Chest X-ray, PA view. Patient: 47 years old, sex M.
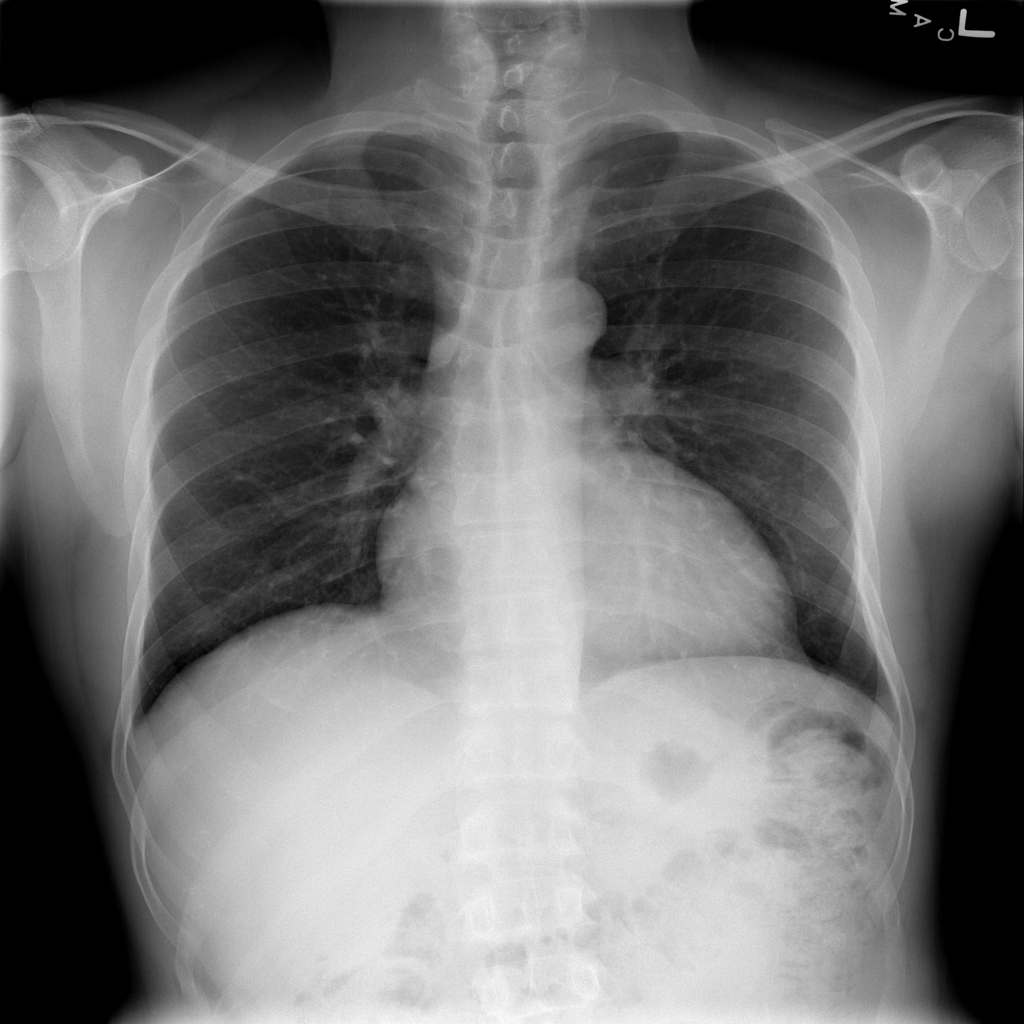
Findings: Cardiomegaly, Effusion